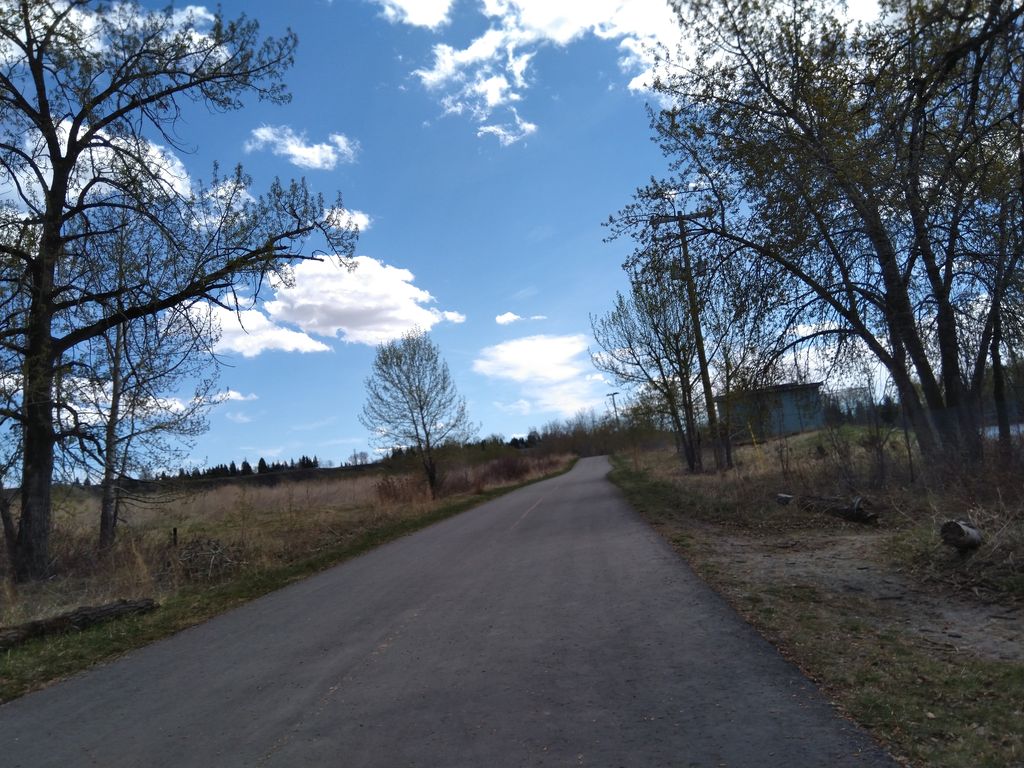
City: calgary